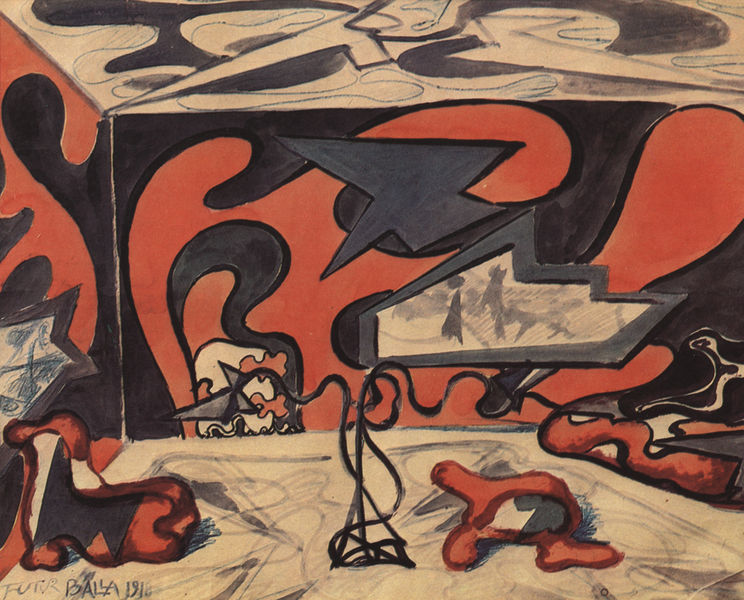
Titel: Progetto di arredamento di salone
Künstler: Giacomo Balla
Standort: Roma
Institution: (Privatsammlung)
Schlagwörter: gemälde, schatten, weiß, dreieck, menschen, ocker, braun, fenster, grau, hintergrund, lampe, orange, raum, schwarz, skizze, stuhl, stühle, szene, tisch, zeichen, zimmer, blick, gebäude, hund, hunde, park, rot, tier, tiere, beige, expressionismus, malerei, wand, bild, innenraum, möbel, signatur, spiegel, boden, figur, sessel, decke, familie, bühne, schleifen, rosa, skulptur, bewegt, schrift, sofa, ecke, italien, moderne, datierung, abstrakt, fläche, flächen, modern, formen, linien, bühnenbild, figuren, rad, datum, staffelei, bett, leuchter, plastik, jahreszahl, abstraktion, max ernst, surrealismus, wände, katze, dada, futurismus, blitze, futuristisch, linie, clown, dali, form, komik, panik, schlange, entwurf, kunst, ausstellung, ecken, flecken, geometrisch, zacken, zickzack, skulpturen, reh, blitz, museum, dreiecke, modernismus, spiralen, artefakt, draht, amorph, sitzmöbel, objekte, spielzeug, symbole, monster, studio, kubus, wandbemalung, miro, inneneinrichtung, balla, abstrakter expressionismus, kunstwerk, abstrakte kunst, futur, klumpen, graffitti, bälla, cloun, farbenklocks, futursitisch, giaccomo balla, gorky, klump, masson, squiggle